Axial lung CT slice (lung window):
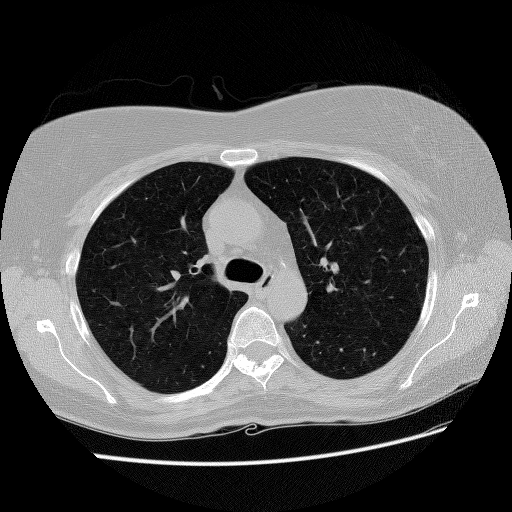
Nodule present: no